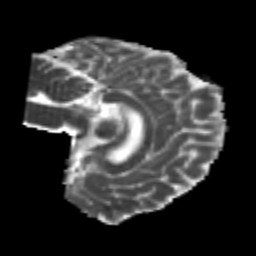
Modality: MD
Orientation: sagittal
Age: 24
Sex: female
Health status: healthy
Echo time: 0.074 s